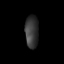
Tissue: lung
Cell type: Myeloid cells
Senescence score: 0.2395
Nuclear area (px): 431
Mean DAPI intensity: 55.2